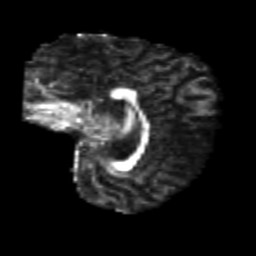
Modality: FA
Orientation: sagittal
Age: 24
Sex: female
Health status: healthy
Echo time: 0.074 s